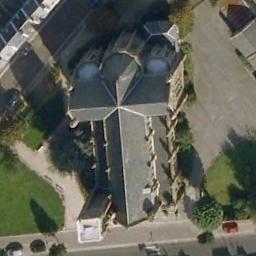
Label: church